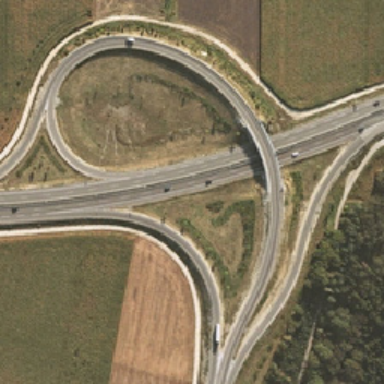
A viaduct surrounded by farmland and a belt of trees is combined with a ring shaped road in one side and a triquetrous road in the other side .